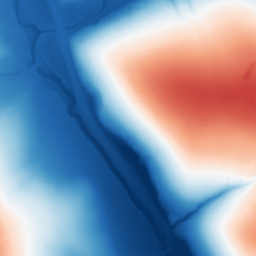
Category: trend_removal
Decomposition family: polynomial
Decomposition parameters: degree: 1
Upsampling method: regularized
Upsampling parameters: scale: 2
lambda_reg: 0.01
Upsampling scale: 2